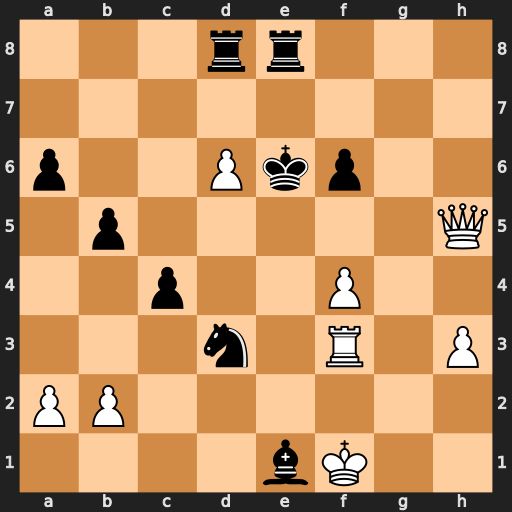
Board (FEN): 3rr3/8/p2Pkp2/1p5Q/2p2P2/3n1R1P/PP6/4bK2
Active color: w
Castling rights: -
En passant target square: -
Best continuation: Re3+ Kxd6 Rxe8 Rxe8 Qxe8